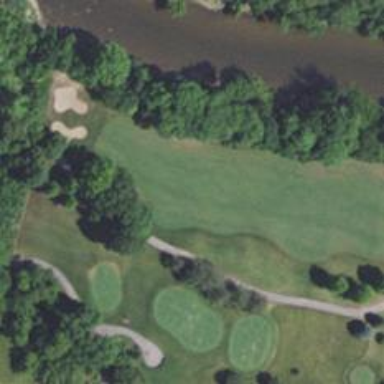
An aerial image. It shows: Golf hole.